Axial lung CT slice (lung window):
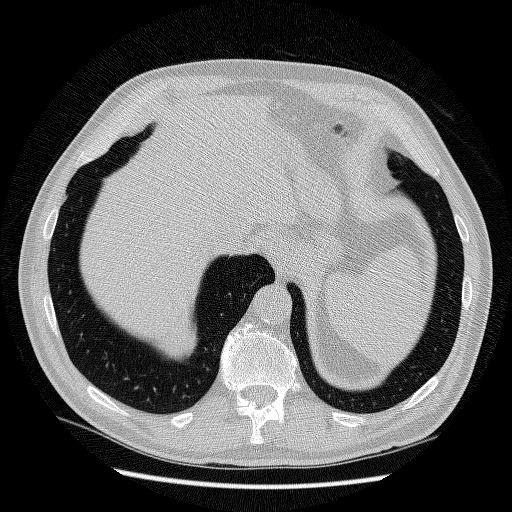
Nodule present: no